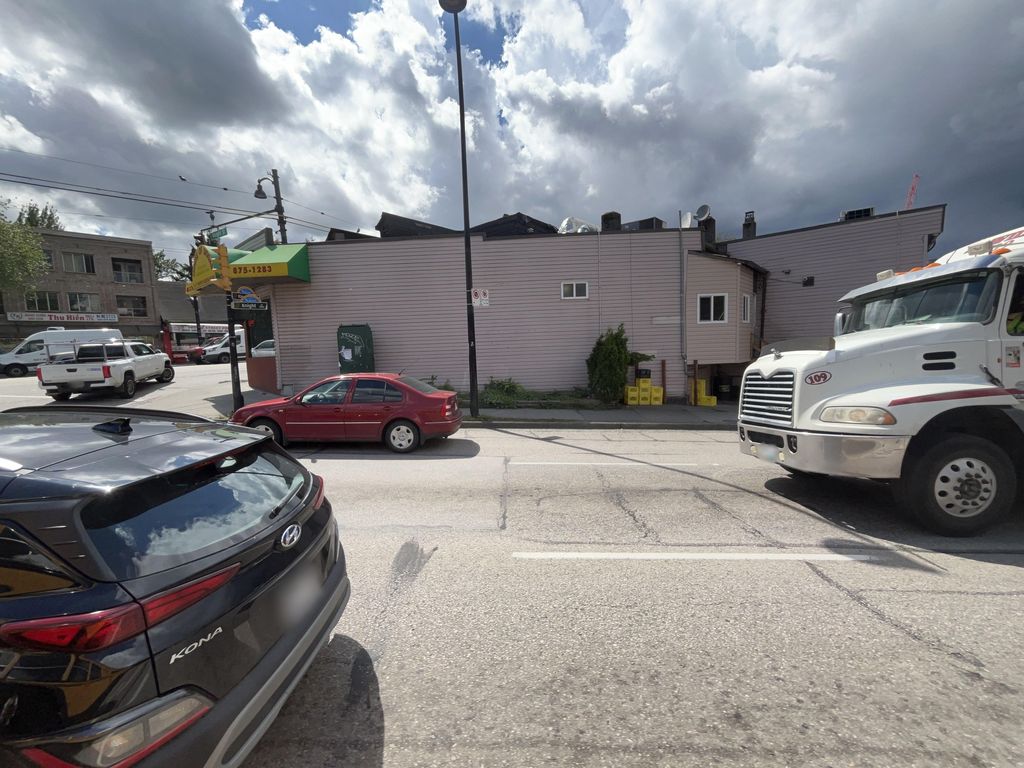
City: vancouver